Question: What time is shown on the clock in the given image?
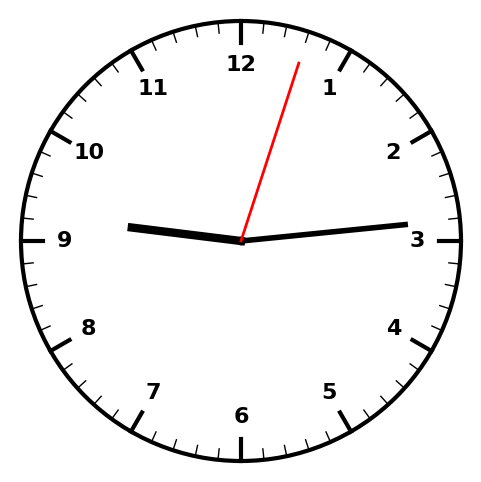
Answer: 09:14:03